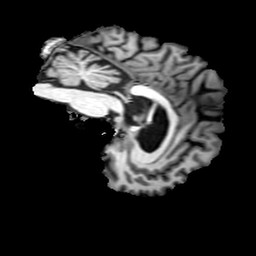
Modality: T1w
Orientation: sagittal
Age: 50
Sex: male
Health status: ill